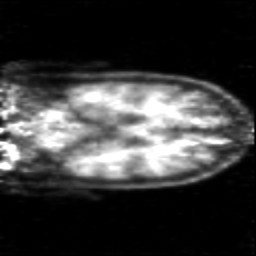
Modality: PET
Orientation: coronal
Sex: male
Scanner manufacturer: siemens